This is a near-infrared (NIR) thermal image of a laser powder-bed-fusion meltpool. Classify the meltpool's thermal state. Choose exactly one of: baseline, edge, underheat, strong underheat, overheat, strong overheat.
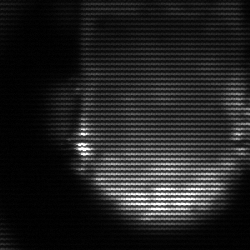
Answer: baseline